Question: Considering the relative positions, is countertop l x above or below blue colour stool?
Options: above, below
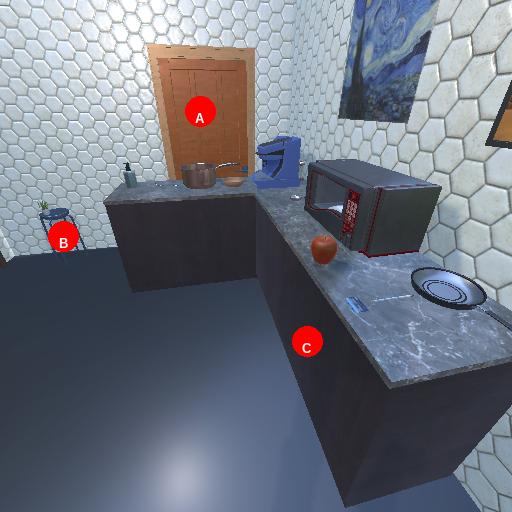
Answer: above